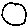
Label: circle